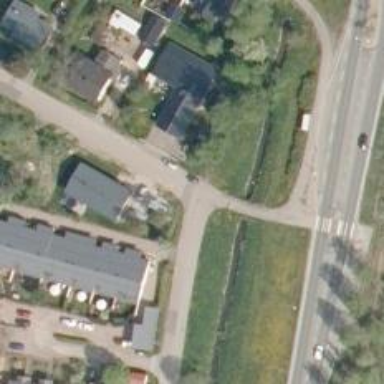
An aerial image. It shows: Asphalt cycleway.